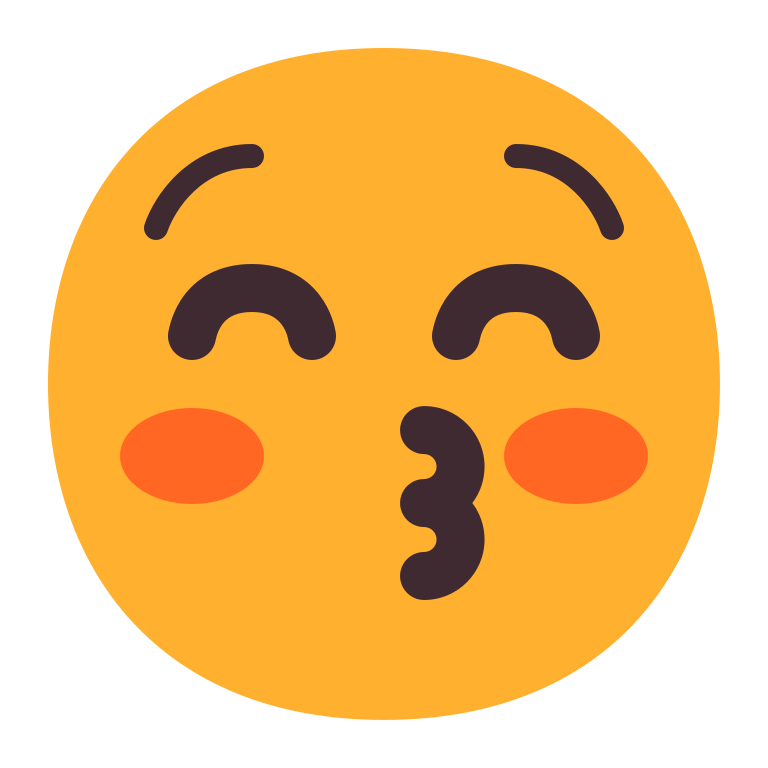
kissing face with closed eyes flat